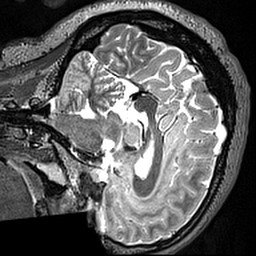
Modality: T2w
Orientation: sagittal
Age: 21
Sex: female
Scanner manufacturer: siemens
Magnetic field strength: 3 T
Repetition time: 3.2 s
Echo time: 0.567 s